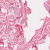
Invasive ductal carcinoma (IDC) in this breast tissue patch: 0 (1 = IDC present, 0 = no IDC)